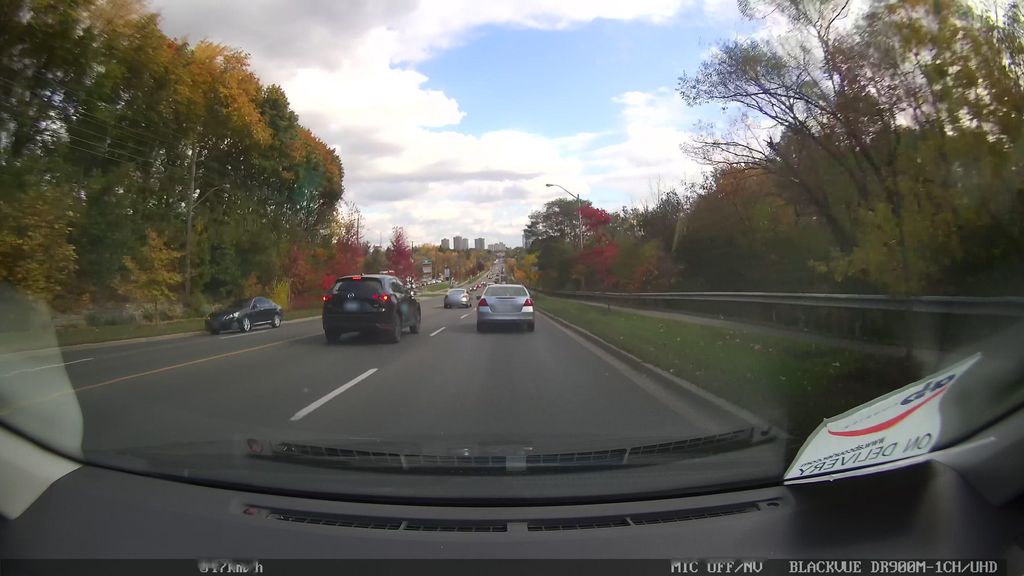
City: toronto